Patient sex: F
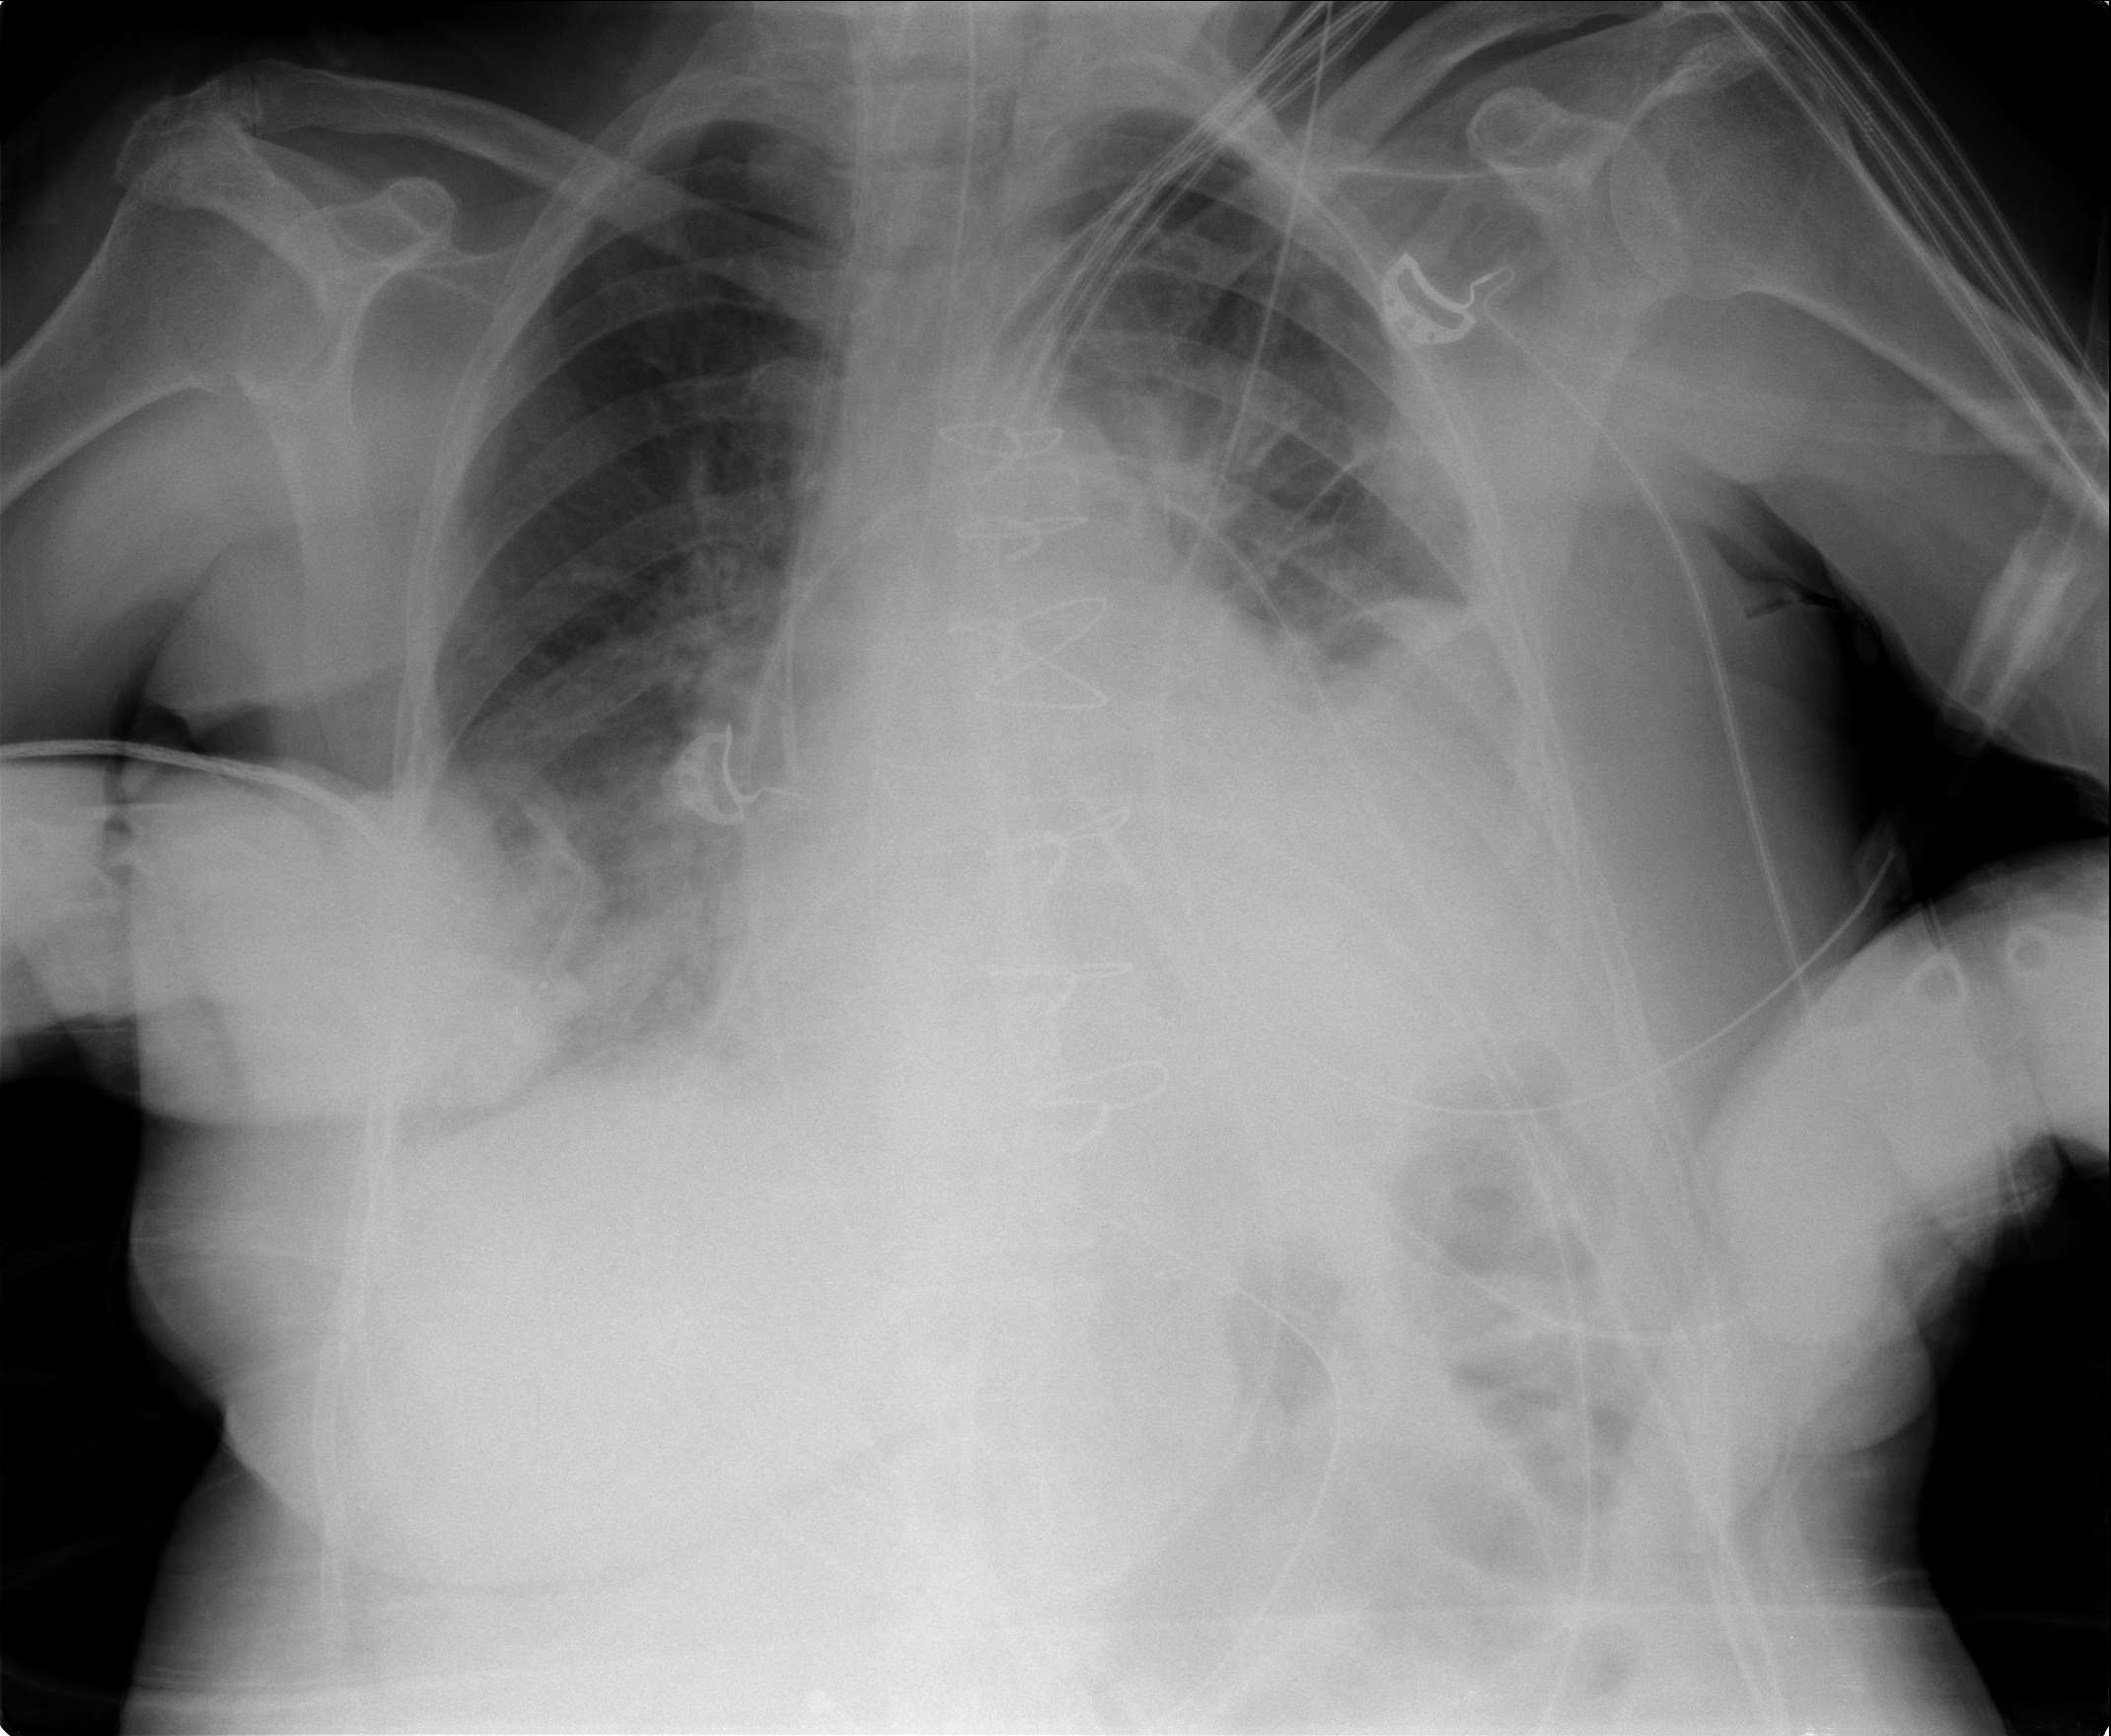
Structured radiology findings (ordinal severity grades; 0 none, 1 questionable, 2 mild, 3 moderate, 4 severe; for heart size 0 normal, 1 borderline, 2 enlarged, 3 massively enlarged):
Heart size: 2
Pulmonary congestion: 2
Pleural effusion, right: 2
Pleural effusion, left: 3
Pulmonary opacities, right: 2
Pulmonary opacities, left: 1
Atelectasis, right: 3
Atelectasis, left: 3